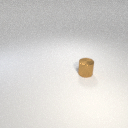
small brown metal cylinder